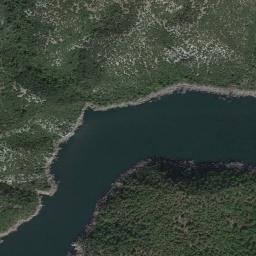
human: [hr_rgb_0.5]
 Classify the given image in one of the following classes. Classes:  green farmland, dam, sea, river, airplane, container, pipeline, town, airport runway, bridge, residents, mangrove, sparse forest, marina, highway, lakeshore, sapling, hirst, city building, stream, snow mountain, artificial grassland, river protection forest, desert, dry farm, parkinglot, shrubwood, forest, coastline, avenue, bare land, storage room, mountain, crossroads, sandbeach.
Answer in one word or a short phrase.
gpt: river